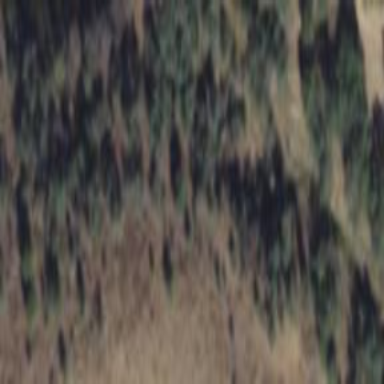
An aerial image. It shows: Woodland with evergreen needle-leaved trees.